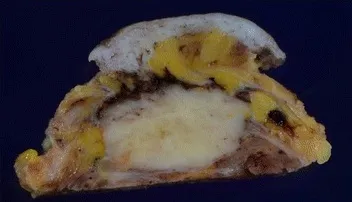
Macroscopic appearance of the resected tumor. The tumor was solid and grayish with smooth margins.
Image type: pathology (congo_red)